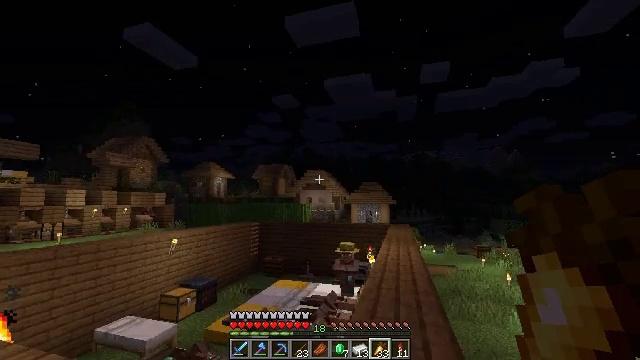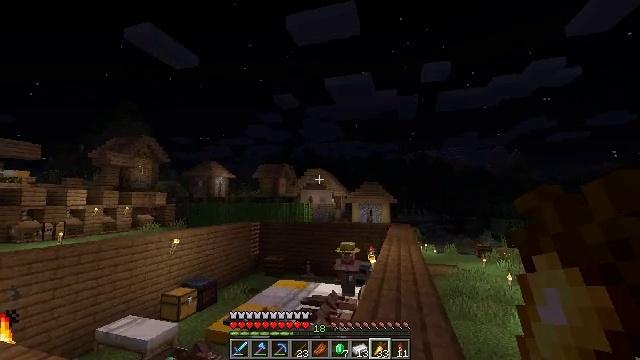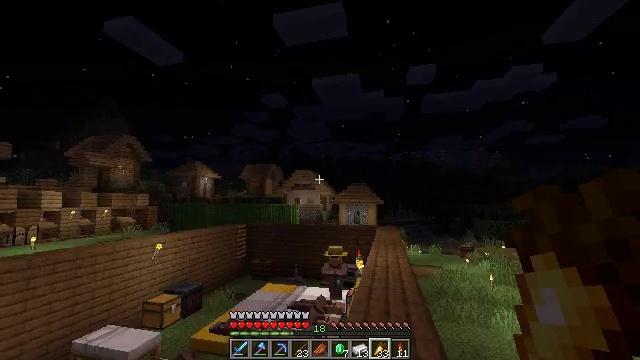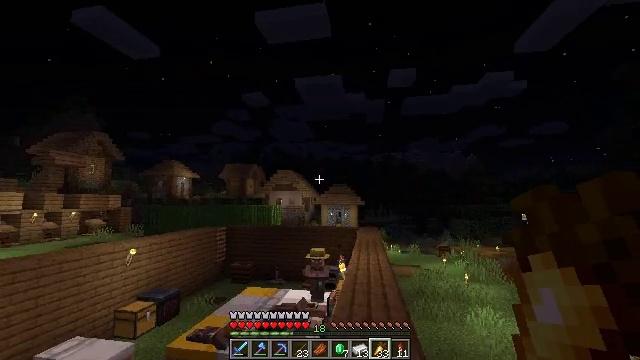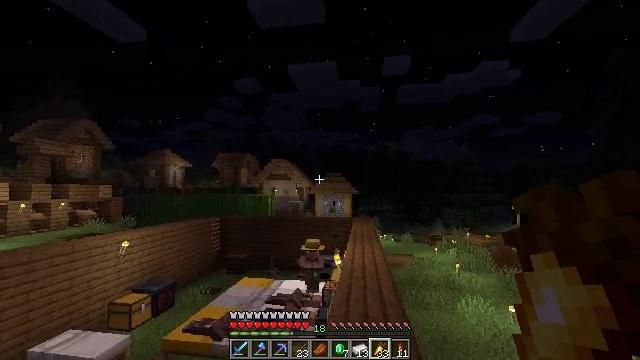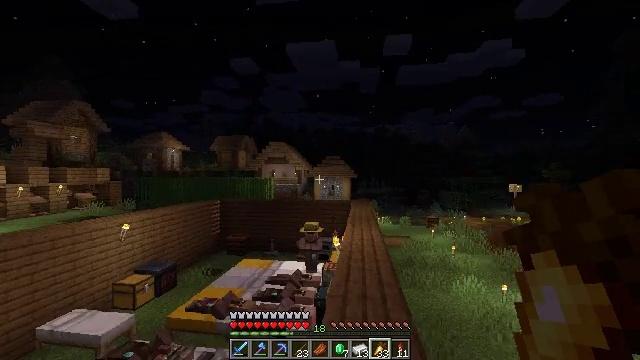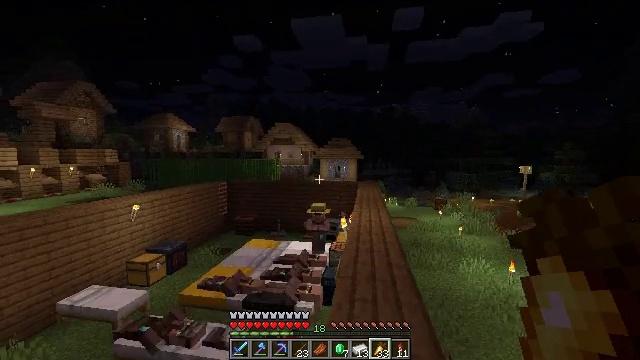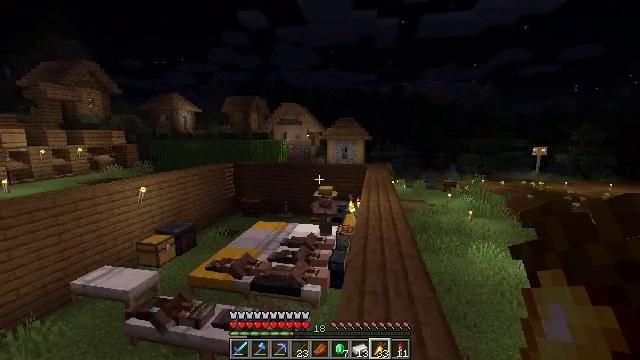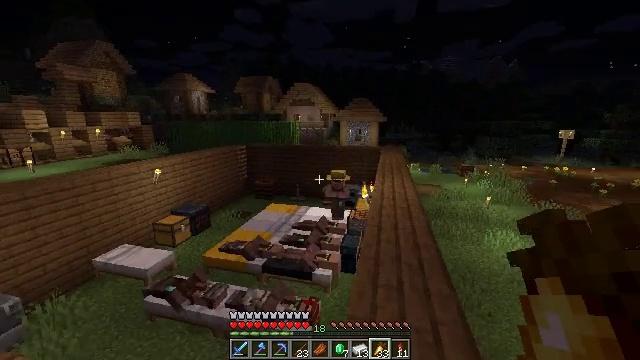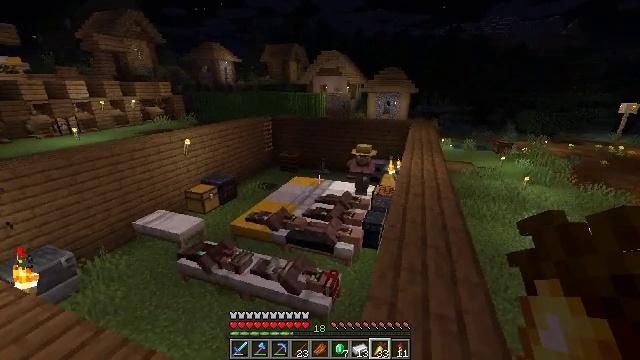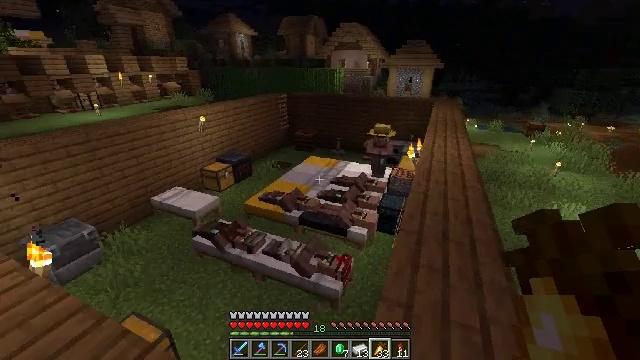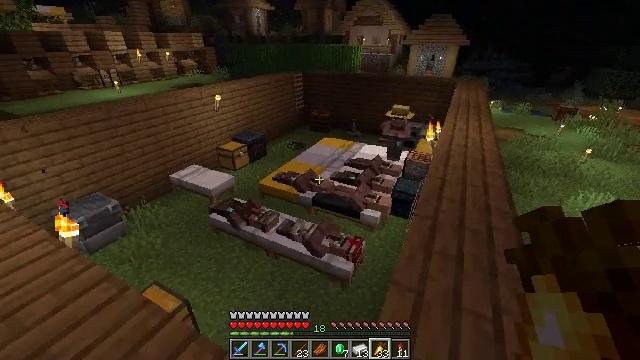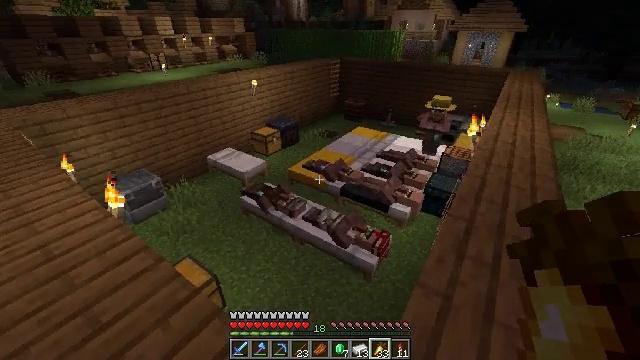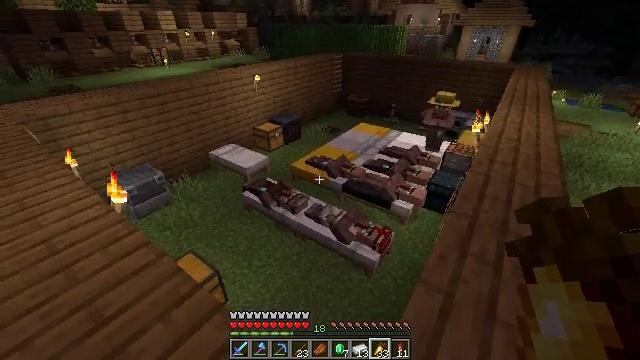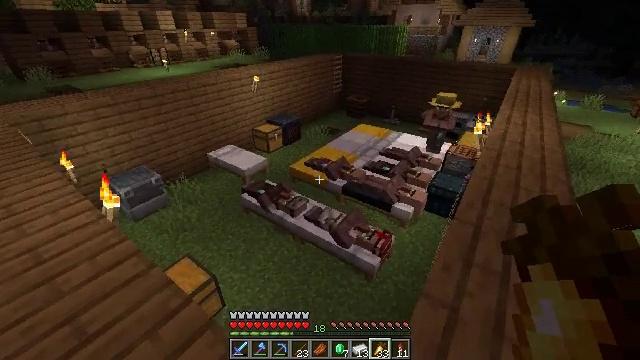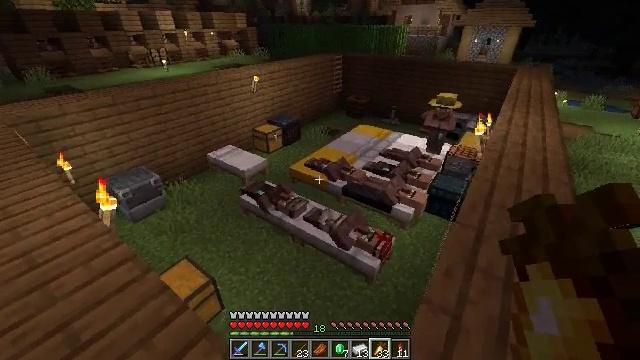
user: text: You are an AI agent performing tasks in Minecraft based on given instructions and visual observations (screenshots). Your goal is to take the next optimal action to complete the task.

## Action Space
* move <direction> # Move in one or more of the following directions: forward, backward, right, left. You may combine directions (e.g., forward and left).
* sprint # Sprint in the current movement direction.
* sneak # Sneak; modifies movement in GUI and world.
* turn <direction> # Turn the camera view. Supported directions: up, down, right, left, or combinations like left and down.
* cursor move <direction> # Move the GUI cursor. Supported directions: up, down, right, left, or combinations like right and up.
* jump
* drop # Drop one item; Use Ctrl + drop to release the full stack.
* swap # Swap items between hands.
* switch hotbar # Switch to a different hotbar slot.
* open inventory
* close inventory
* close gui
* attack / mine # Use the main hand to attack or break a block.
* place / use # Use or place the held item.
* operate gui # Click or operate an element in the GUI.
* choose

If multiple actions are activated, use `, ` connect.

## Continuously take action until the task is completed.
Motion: motion action
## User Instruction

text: Combine flint, stick, and feather to craft an arrow.
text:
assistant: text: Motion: move forward, sprint
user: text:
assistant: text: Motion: move forward, turn right
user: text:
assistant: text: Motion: move forward, turn right
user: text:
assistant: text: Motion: move forward, turn right and down
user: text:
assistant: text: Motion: move forward, turn down
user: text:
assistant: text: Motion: move forward, turn left and down
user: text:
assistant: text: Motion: move forward, turn left and down
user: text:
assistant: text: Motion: move forward, turn left and down
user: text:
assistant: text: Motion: move forward, turn left and down
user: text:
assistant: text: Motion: turn left and down
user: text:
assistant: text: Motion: turn left and down
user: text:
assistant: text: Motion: turn left and down
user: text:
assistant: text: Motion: no_op
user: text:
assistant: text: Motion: move forward
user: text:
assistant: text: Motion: move forward
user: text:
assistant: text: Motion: move forward, turn left
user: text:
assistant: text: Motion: move forward, turn left and down
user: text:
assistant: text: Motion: move forward, turn left and down
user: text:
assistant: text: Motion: move forward, sprint, turn left and down
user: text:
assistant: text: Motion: move forward, sprint, turn left, jump
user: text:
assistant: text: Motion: move forward, sprint, turn down, jump
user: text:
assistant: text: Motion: move forward, sprint, turn down, jump
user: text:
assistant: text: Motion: move forward, sprint, turn left and down, jump
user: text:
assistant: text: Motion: move forward
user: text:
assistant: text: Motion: move forward
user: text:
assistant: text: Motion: move right
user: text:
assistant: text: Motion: move right, turn left and down
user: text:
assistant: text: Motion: move right, turn left and down
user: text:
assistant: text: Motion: move right, turn left and down
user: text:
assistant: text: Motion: turn left and down